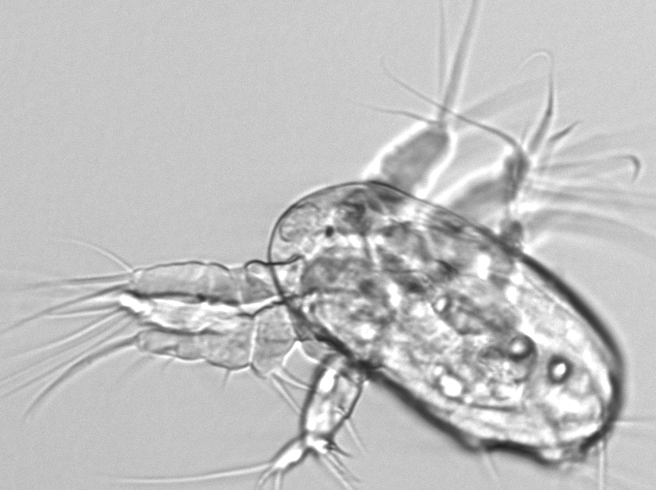
Label: Copepod_nauplii